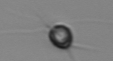
Label: Acanthoica_quattrospina